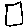
Label: square